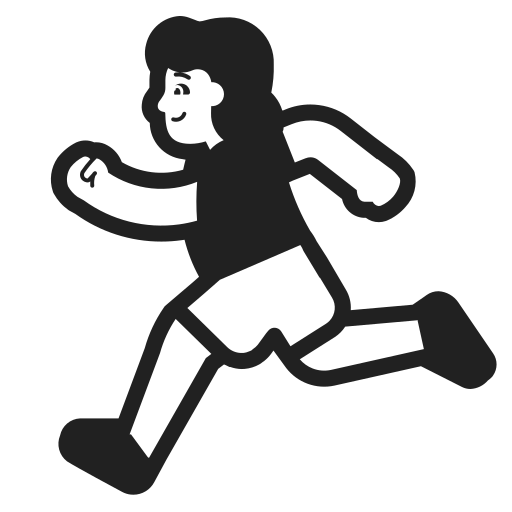
woman running high contrast default